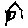
Label: house